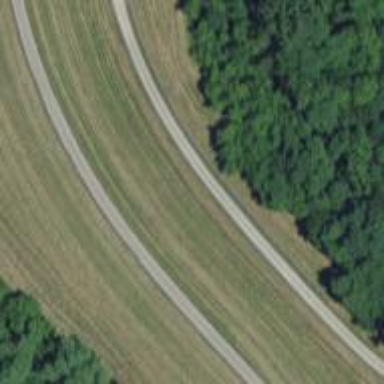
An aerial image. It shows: Path along the levee.